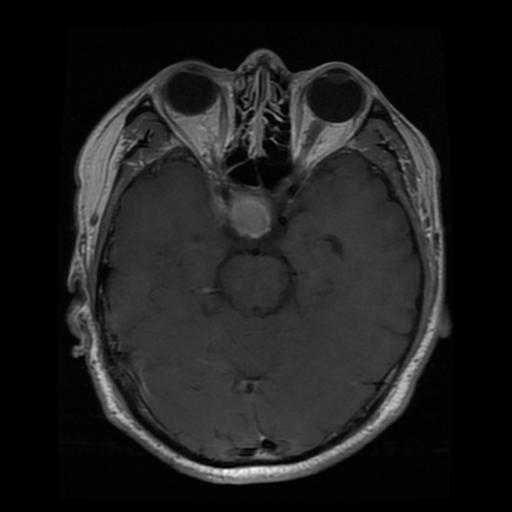
Label: pituitary